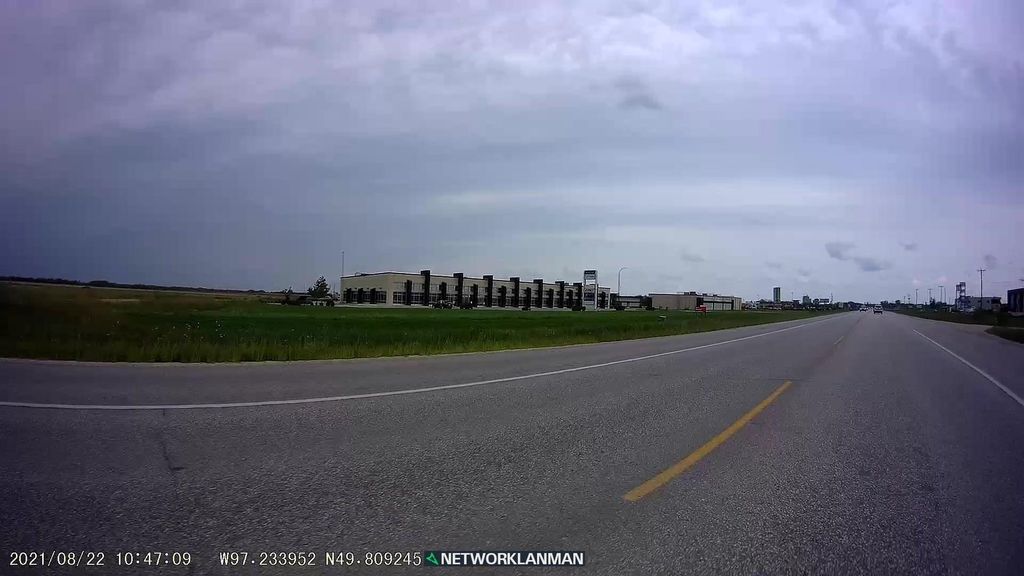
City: winnipeg